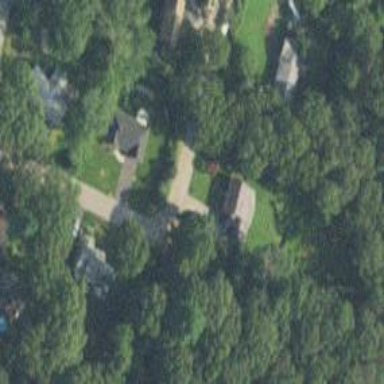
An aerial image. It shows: Residential road.